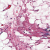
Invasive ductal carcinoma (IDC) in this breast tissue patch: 0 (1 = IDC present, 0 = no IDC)